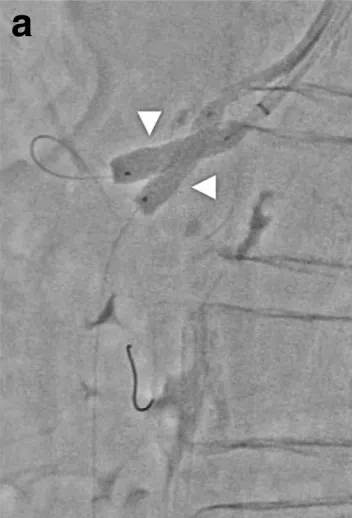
Stenting to the SMA and the common hepatic artery with the kissing stent technique was performed (a).
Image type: radiology (x_ray)